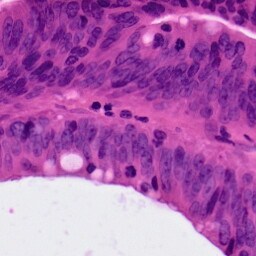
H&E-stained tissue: Colon